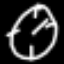
Label: clock